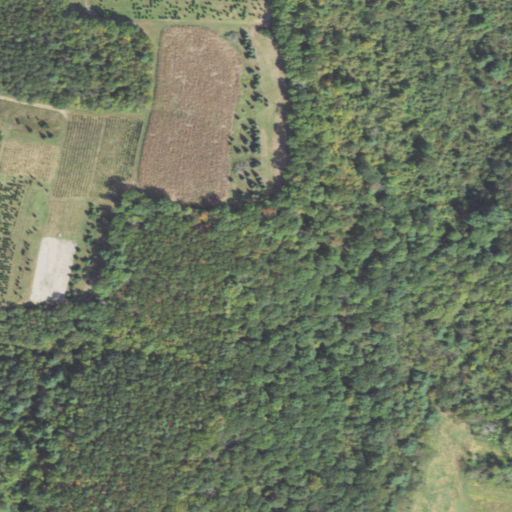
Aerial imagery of ridge(s) in Pennsylvania named Price Ridge containing deciduous forest, pasture, cultivated crops, evergreen forest, and mixed forest